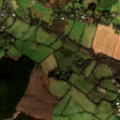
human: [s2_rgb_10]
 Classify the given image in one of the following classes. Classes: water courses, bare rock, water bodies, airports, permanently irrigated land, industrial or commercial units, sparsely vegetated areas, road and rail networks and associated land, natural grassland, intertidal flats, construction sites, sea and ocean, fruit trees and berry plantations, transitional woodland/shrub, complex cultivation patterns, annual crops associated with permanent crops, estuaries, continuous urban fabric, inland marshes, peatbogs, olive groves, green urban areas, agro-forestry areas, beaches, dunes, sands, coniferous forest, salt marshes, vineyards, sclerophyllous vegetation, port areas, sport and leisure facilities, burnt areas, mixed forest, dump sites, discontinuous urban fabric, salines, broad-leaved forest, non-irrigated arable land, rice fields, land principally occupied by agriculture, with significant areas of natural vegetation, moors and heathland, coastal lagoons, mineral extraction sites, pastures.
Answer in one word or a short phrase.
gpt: non-irrigated arable land, pastures, coniferous forest, mixed forest